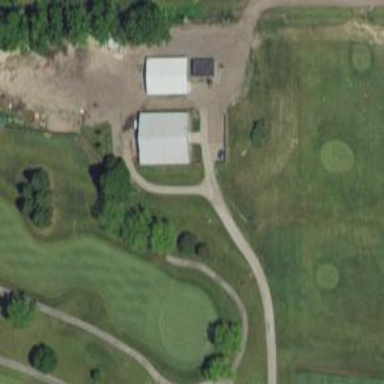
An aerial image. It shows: Pathway for golfing.